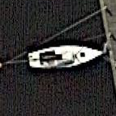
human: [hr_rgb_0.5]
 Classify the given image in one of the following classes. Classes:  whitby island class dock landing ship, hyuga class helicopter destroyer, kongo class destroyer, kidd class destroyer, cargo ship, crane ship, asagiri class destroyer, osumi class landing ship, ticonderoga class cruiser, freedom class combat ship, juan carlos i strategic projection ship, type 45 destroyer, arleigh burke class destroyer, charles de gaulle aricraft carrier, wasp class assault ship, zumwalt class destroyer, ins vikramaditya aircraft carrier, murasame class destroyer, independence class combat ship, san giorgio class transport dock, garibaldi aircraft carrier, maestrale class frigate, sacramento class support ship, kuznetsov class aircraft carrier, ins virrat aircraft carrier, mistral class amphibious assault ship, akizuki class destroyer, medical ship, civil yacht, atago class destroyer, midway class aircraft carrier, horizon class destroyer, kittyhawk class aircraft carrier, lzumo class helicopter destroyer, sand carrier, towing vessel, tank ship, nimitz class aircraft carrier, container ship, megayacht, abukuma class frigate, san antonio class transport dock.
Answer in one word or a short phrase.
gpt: Civil yacht